Question: I am using express checkout. following are the steps.
'''
Step 1. it takes me to paypal website to login
Step 2. It displays review information page as attached image.
Step 3. It returns back control to my website to finally contains pay button.
Step 4. At the end it tells successs or failure page.
'''
Now i want change here i want to reduce step 3 and i want checkout button on the paypal page instead continue button as shown in attached image.
Any quick idea how to do it ?

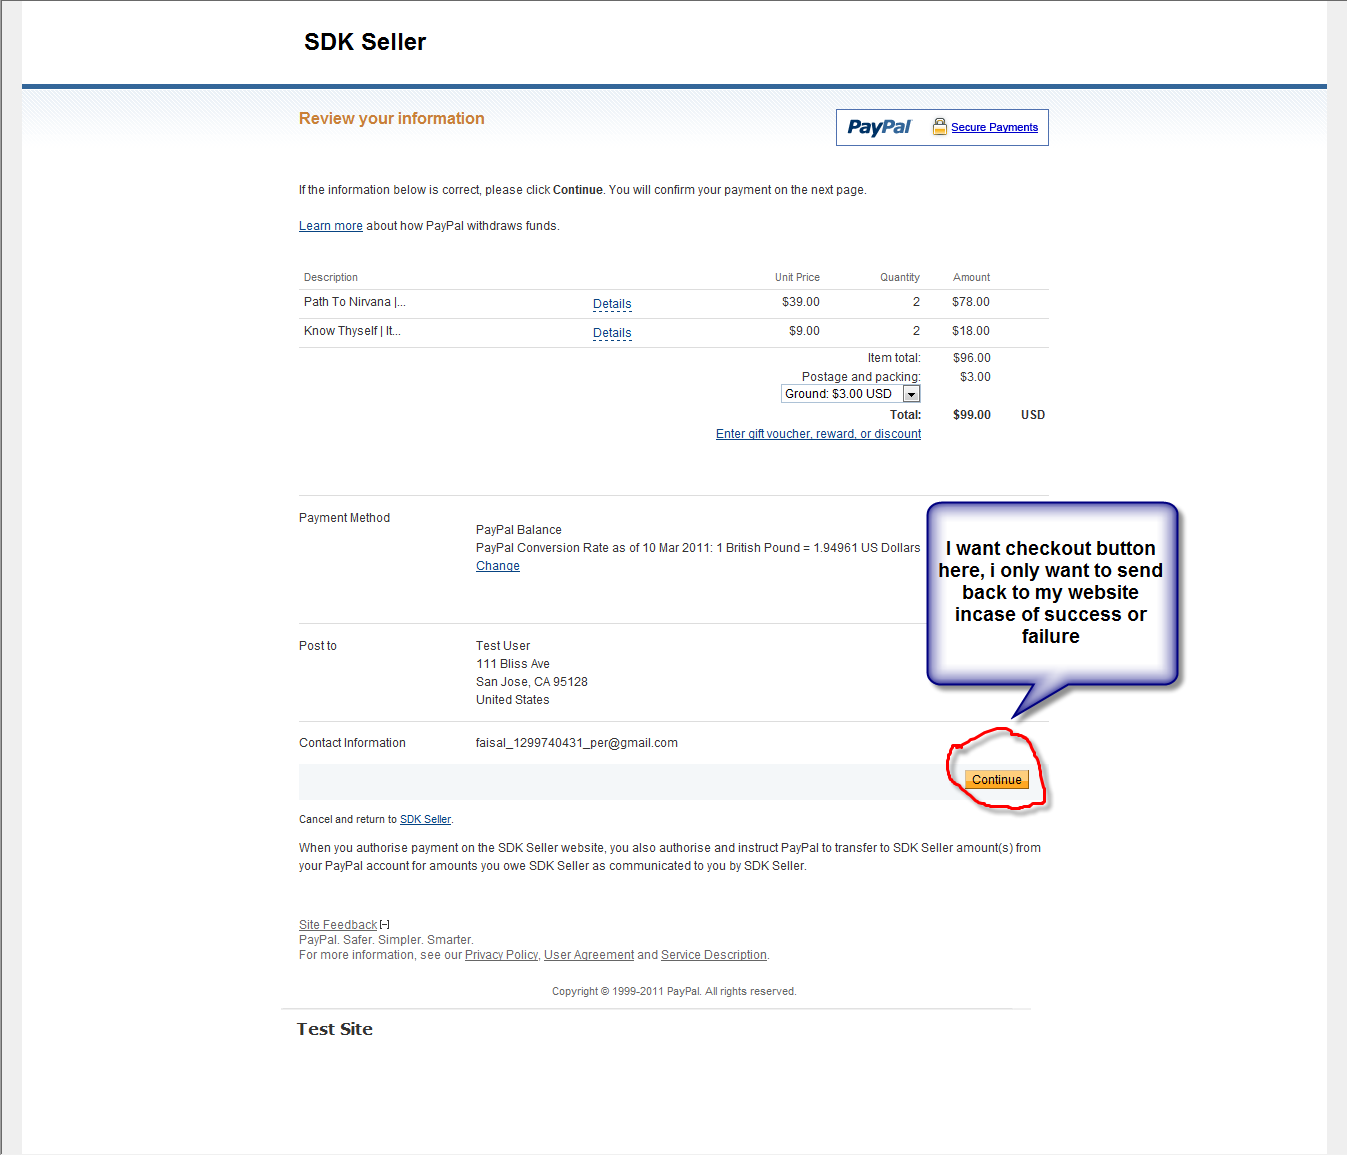
Answer: Step2: Select first result from Google i.e. <URL>
And found 'With Express Checkout, you can shorten your checkout flow to let buyers complete their purchases on PayPal. Then, you can skip your confirm-order page.' Just one parameter needs to be added &useraction=commit